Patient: sex M, age 68
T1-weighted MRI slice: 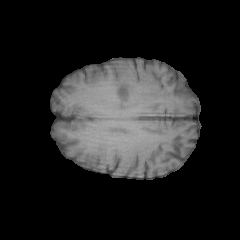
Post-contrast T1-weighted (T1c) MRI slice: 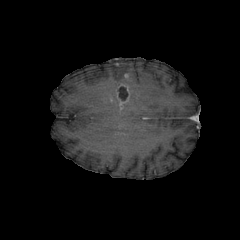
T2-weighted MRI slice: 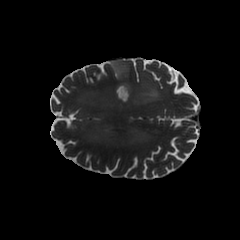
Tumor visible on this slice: yes
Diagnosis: Glioblastoma, IDH-wildtype
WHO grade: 4